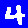
Digit: 4